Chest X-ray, PA view. Patient: 50 years old, sex M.
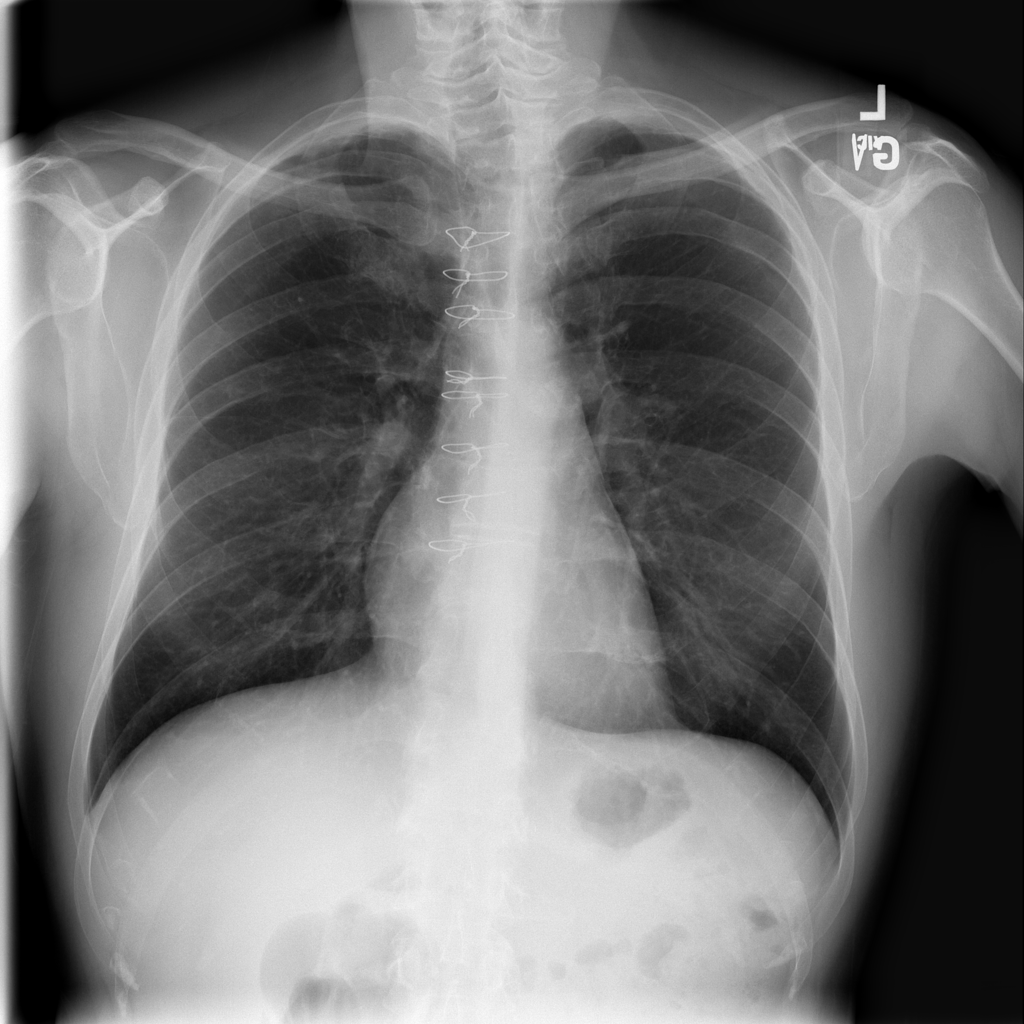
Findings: No Finding